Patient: sex M, age 38
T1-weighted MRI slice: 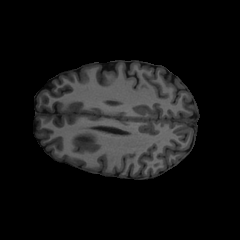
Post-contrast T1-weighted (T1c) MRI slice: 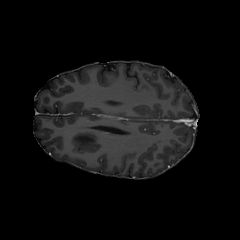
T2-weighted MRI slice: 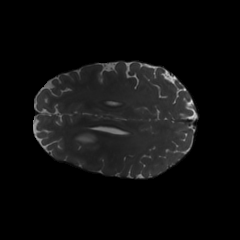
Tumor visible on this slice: yes
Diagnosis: Astrocytoma, IDH-mutant
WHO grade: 3